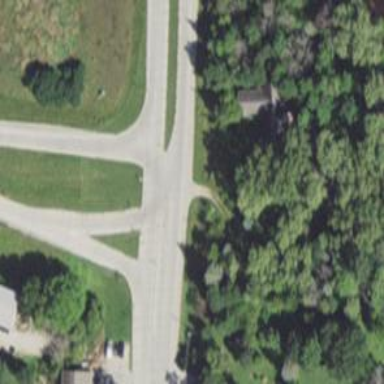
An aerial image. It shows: Motorroad with trunk link.